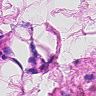
Metastatic tissue present: no